RGB frame:
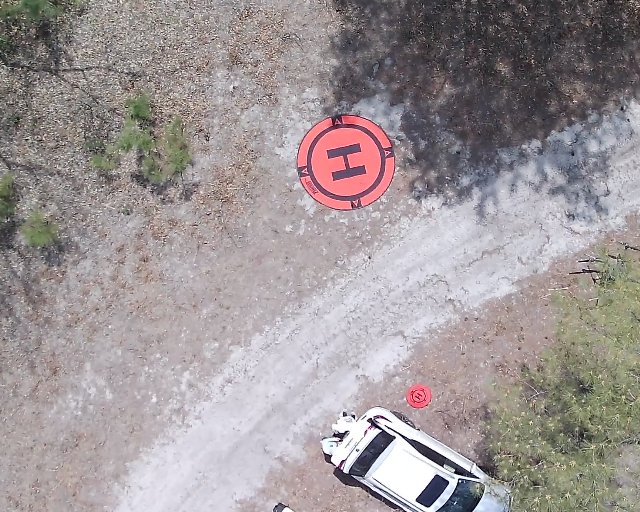
Thermal frame:
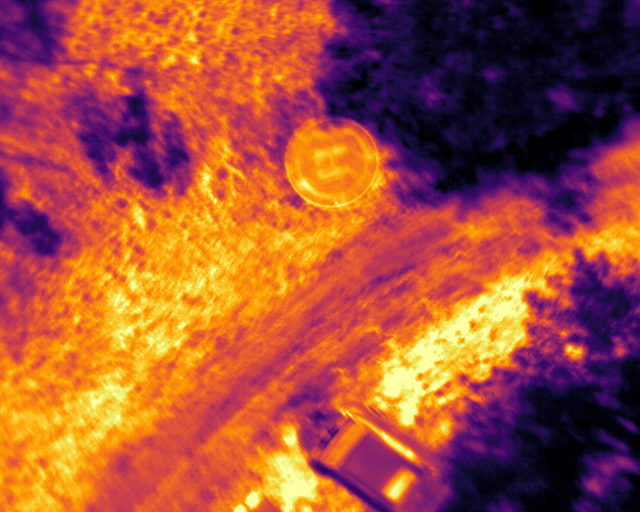
Captured: 2026-02-26 02:33:19
Pixels at or above 80 °C: 0 (fraction of frame: 0)